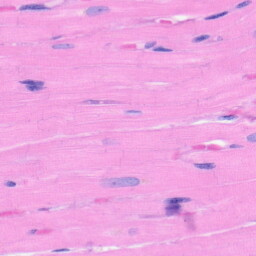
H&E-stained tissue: Heart